Aerial crown-view tile of a tropical tree (Barro Colorado Island, Panama), acquired 20250616:
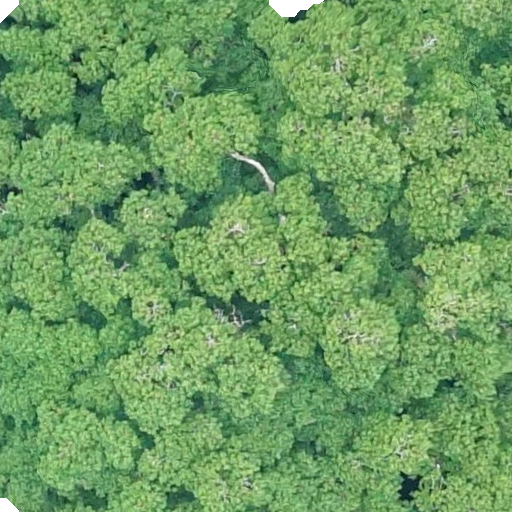
Species: Hura crepitans
GBIF accepted scientific name: Hura crepitans
Crown area: 617.424 m²